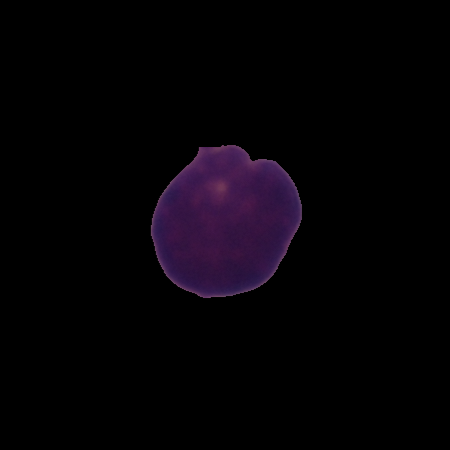
Label: healthy